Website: bh-photo
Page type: receipt
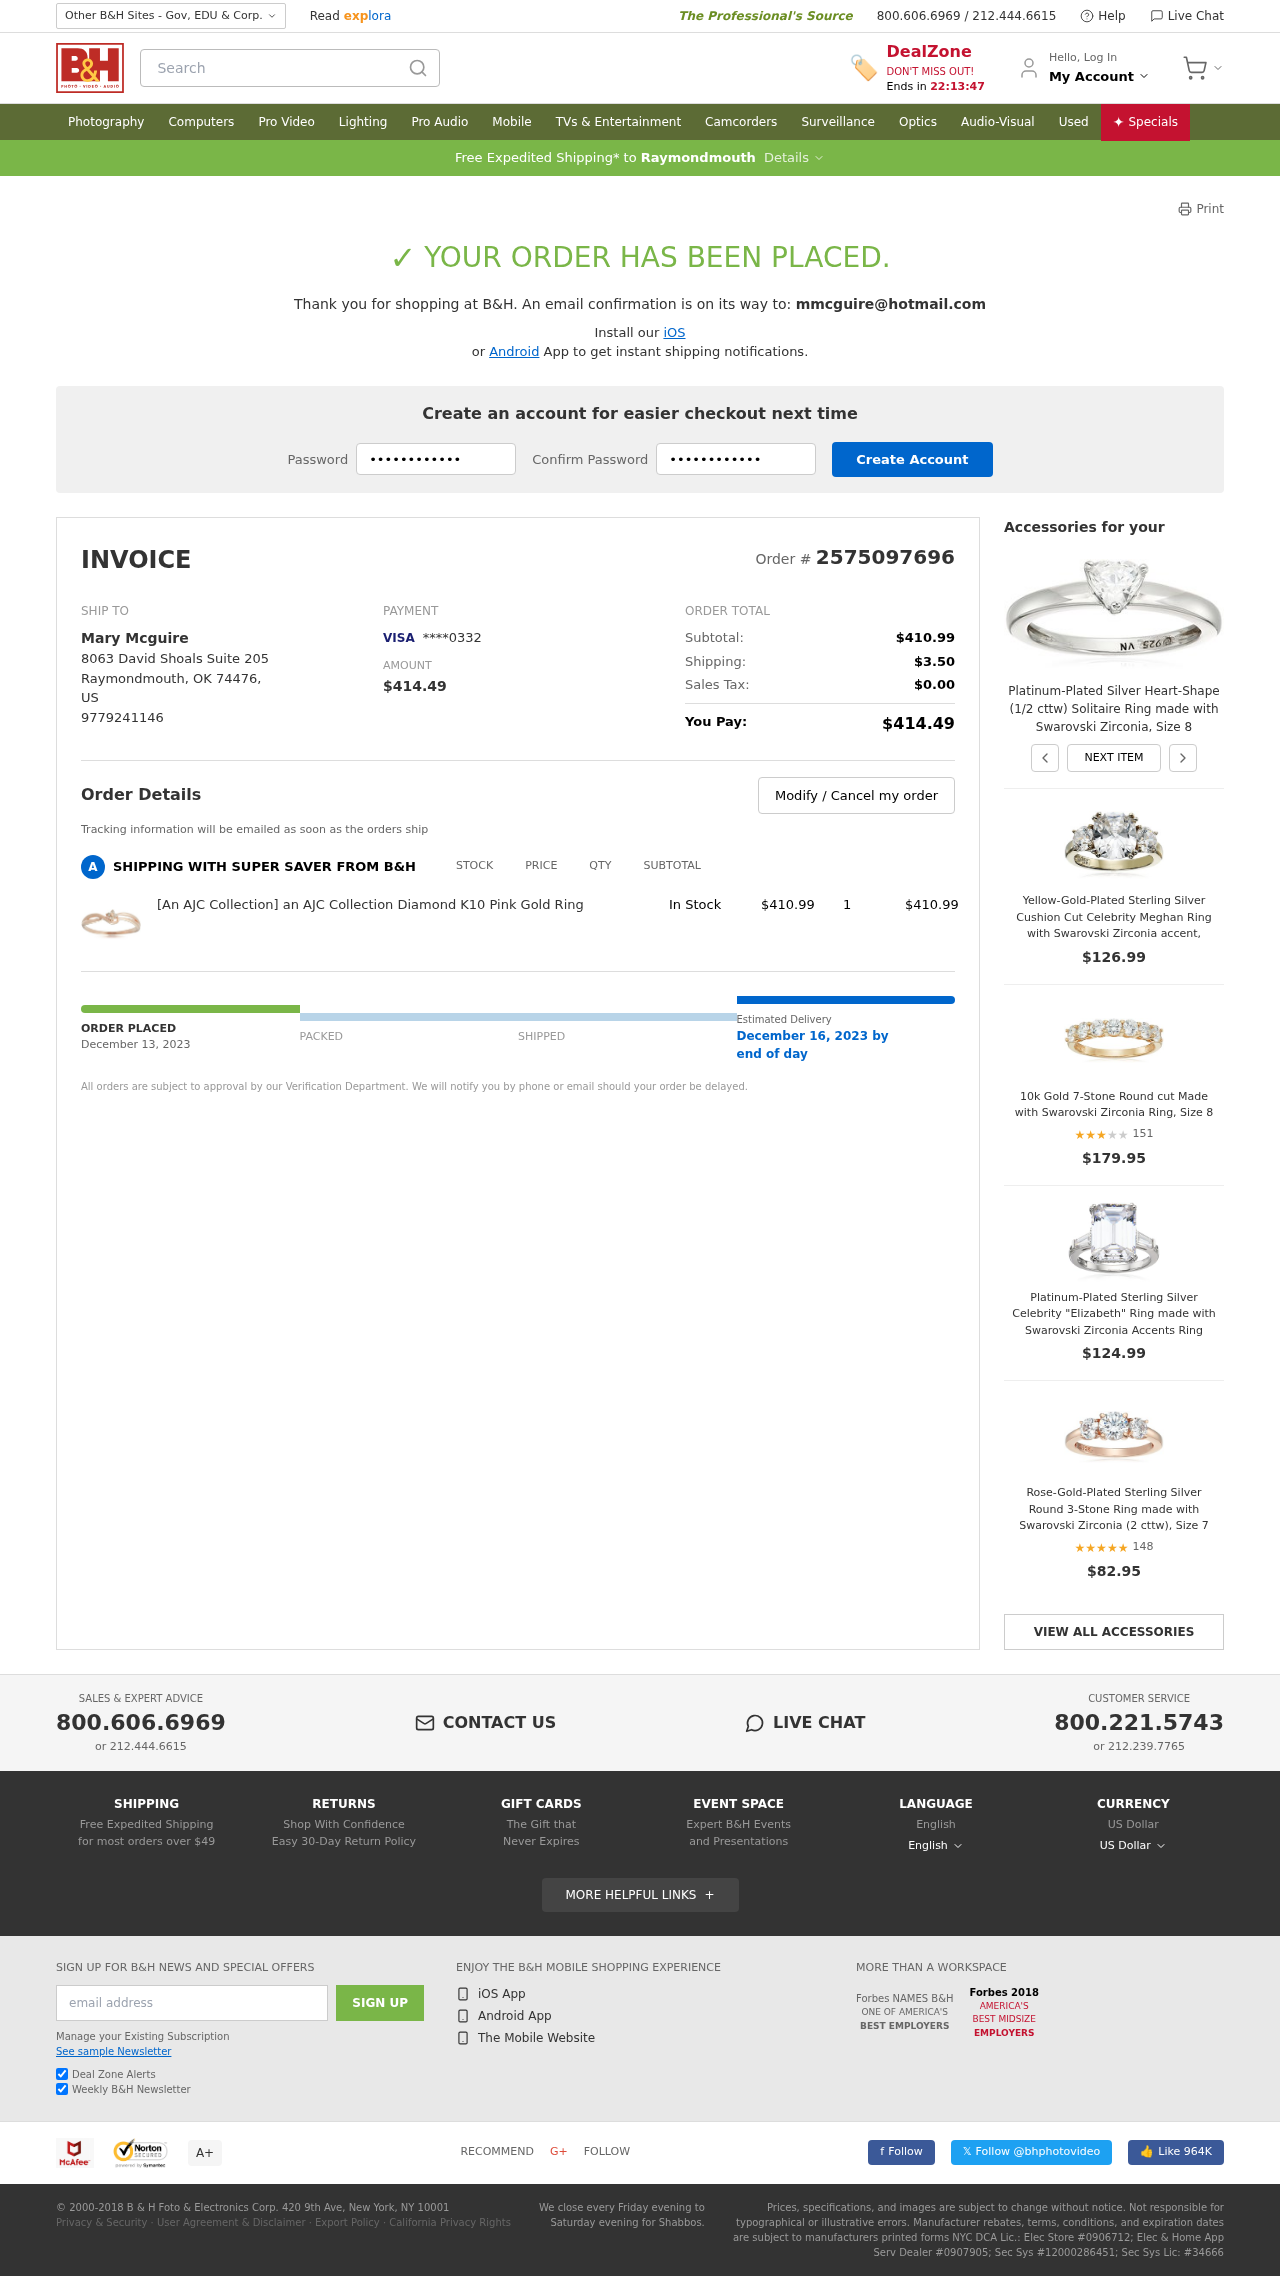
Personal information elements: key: PII_CARD_LAST4
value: ****0332
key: PII_CARD_TYPE
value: VISA
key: PII_CITY
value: Raymondmouth
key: PII_COUNTRY_CODE
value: US
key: PII_EMAIL
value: mmcguire@hotmail.com
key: PII_FULLNAME
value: Mary Mcguire
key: PII_PHONE
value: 9779241146
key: PII_POSTCODE
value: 74476
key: PII_STATE_ABBR
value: OK
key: PII_STREET
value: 8063 David Shoals Suite 205
Product elements: key: PRODUCT1_NAME
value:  [An AJC Collection] an AJC Collection Diamond K10 Pink Gold Ring
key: PRODUCT1_PRICE
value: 410.99
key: PRODUCT1_QUANTITY
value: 1
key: PRODUCT2_NAME
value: Platinum-Plated Silver Heart-Shape (1/2 cttw) Solitaire Ring made with Swarovski Zirconia, Size 8
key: PRODUCT3_NAME
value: Yellow-Gold-Plated Sterling Silver Cushion Cut Celebrity Meghan Ring with Swarovski Zirconia accent,
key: PRODUCT3_PRICE
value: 126.99
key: PRODUCT4_NAME
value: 10k Gold 7-Stone Round cut Made with Swarovski Zirconia Ring, Size 8
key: PRODUCT4_NUM_RATINGS
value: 151
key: PRODUCT4_PRICE
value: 179.95
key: PRODUCT4_RATING
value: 3.2
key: PRODUCT5_NAME
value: Platinum-Plated Sterling Silver Celebrity "Elizabeth" Ring made with Swarovski Zirconia Accents Ring
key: PRODUCT5_PRICE
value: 124.99
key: PRODUCT6_NAME
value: Rose-Gold-Plated Sterling Silver Round 3-Stone Ring made with Swarovski Zirconia (2 cttw), Size 7
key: PRODUCT6_NUM_RATINGS
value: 148
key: PRODUCT6_PRICE
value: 82.95
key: PRODUCT6_RATING
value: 4.8
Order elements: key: ORDER_ID
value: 2575097696
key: ORDER_TOTAL
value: $414.49
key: ORDER_SUBTOTAL
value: $410.99
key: ORDER_SHIPPING_COST
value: $3.50
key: ORDER_TAX
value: $0.00
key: ORDER_DATE
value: December 13, 2023
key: ORDER_DELIVERY_DATE
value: December 16, 2023 by
Search elements: key: HEADER_SEARCH
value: Search